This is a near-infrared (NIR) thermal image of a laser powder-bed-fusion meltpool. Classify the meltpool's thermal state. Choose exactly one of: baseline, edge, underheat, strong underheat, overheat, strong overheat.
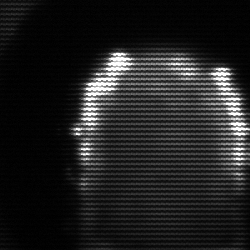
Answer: baseline